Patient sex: M
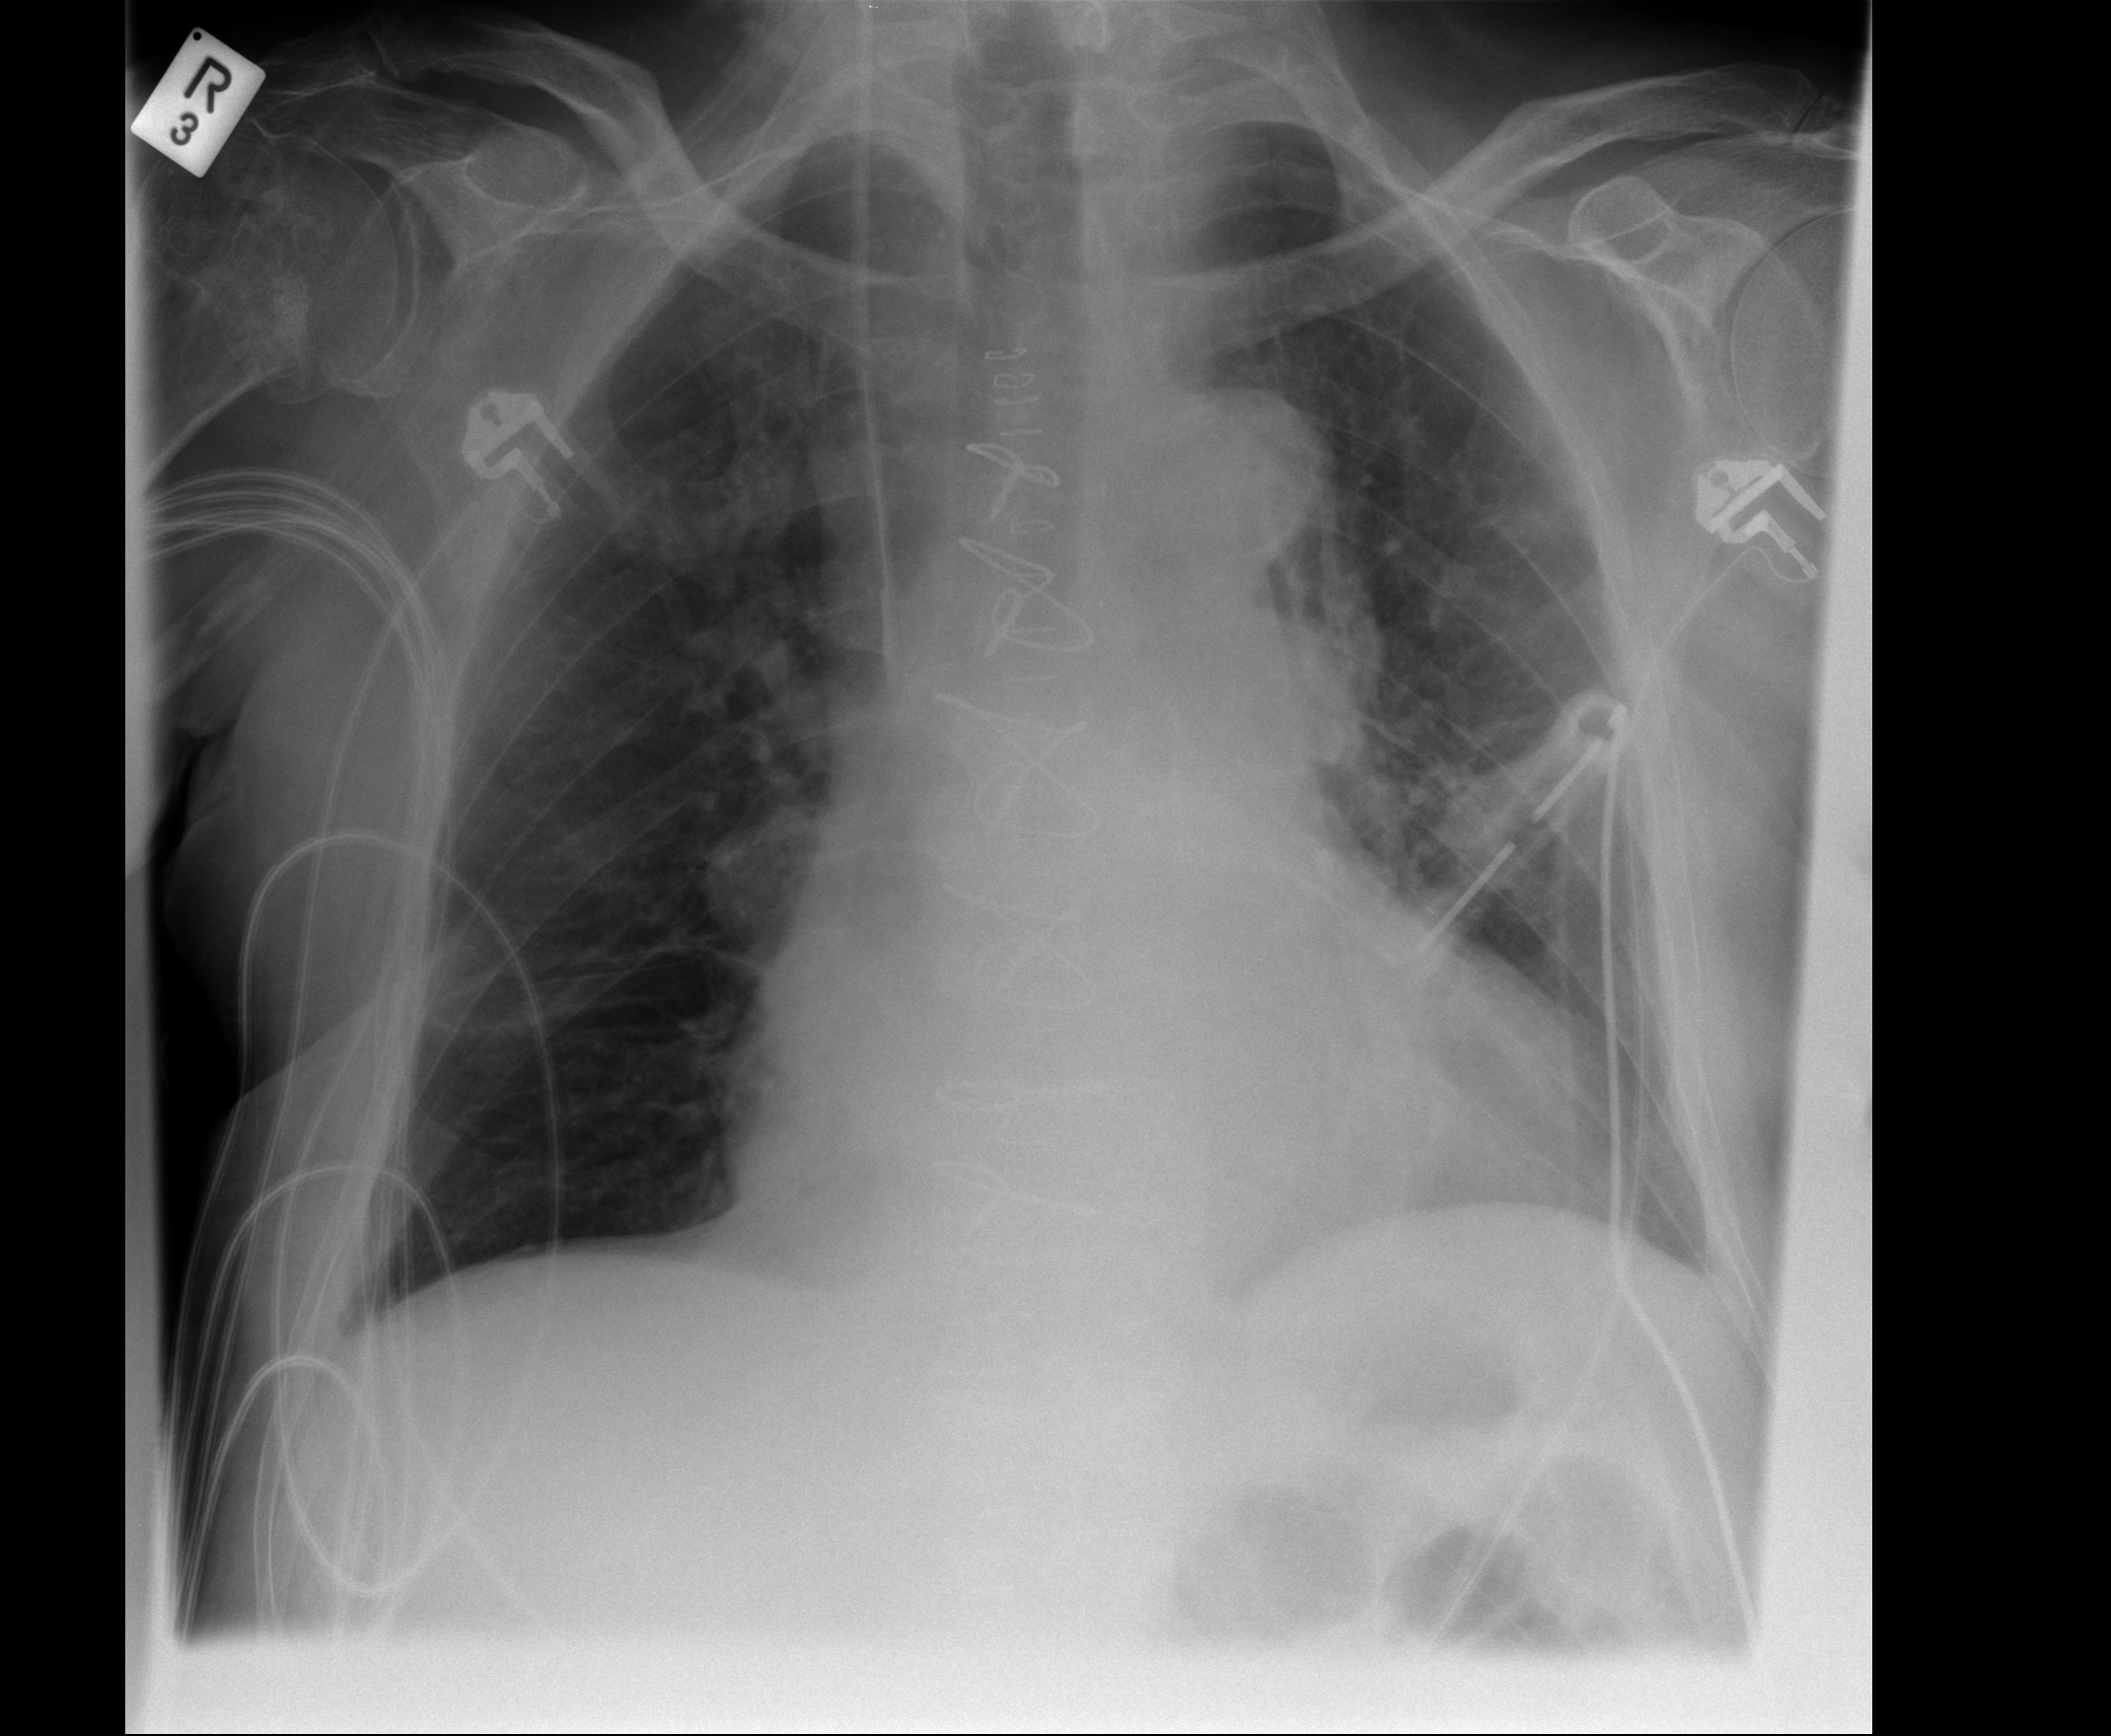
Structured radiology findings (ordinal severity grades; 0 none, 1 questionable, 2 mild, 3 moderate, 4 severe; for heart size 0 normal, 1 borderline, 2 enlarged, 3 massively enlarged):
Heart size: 2
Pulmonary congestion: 1
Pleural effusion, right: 0
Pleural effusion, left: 0
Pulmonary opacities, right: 0
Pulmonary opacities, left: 1
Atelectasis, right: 2
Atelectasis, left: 1